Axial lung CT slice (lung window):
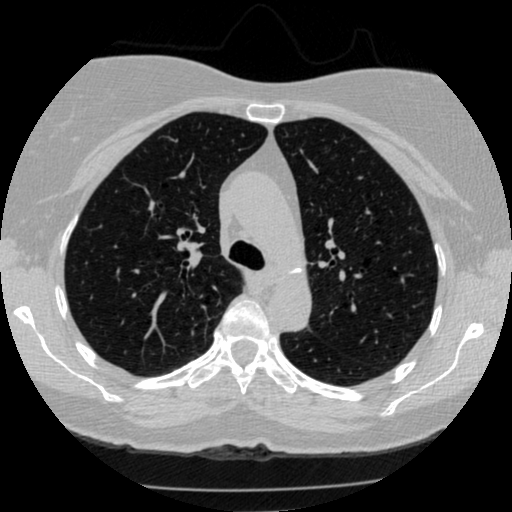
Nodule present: no